Interaction volume radius: 5 \u00c5
Interaction volume height: 30 \u00c5
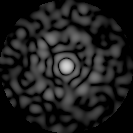
Disorder parameter: 0.806